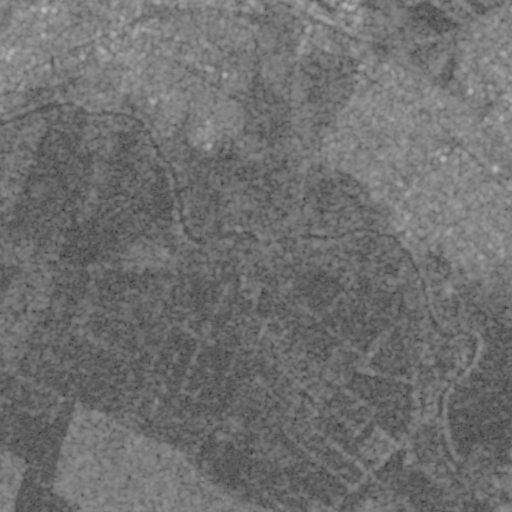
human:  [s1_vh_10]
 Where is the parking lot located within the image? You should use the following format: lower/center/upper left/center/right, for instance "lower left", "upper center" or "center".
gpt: The parking lot is located in the upper left of the image.
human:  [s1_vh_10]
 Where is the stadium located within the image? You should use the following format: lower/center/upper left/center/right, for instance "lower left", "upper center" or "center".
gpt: The stadium is located in the upper center of the image.
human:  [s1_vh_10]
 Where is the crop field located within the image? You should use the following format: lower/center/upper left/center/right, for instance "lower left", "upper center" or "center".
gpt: There is no crop field in the image.

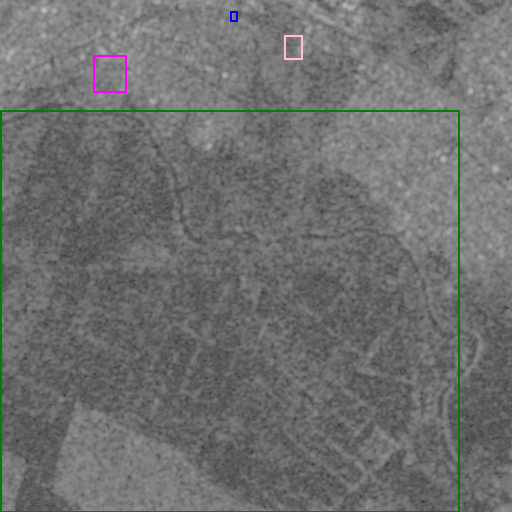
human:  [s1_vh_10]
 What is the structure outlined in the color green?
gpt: The structure outlined in green is a crop field.
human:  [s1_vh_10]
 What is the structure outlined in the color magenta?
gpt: The structure outlined in magenta is a park.
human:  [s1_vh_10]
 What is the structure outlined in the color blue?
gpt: The structure outlined in blue is a parking lot.
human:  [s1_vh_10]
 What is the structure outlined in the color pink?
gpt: The structure outlined in pink is a stadium.
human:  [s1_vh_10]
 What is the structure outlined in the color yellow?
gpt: There is no yellow outline.